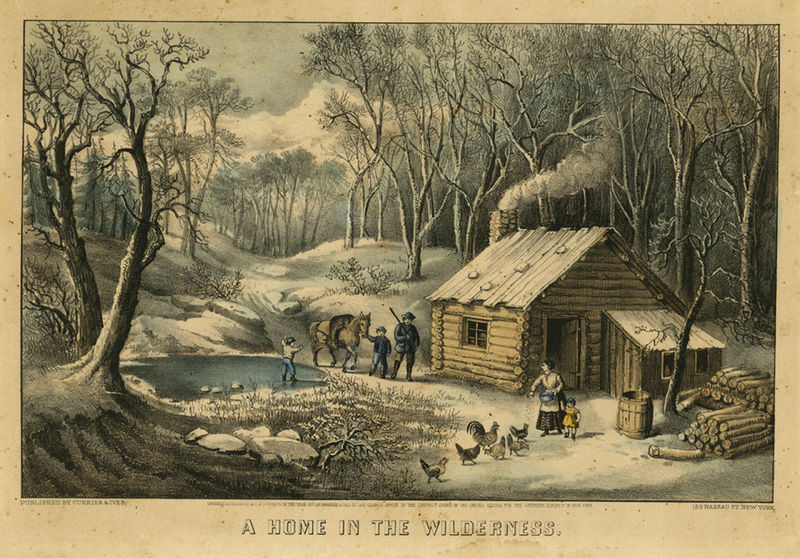
Titel: A Home in the Wilderness
Künstler: Nathaniel Currier
Standort: Amherst (Massachusetts, USA)
Institution: Mead Art Museum, Amherst College
Schlagwörter: mann, baumstämme, teich, frau, holz, schnee, rauch, kind, wald, kinder, pferd, jungen, winter, blue, men, people, white, window, women, old, painting, woman, yellow, print, füttern, fass, wood, smoke, tümpel, clouds, man, rocks, sky, tree, house, lake, landscape, water, lane, trees, wildnis, child, snow, america, forest, path, road, wilderness, mother, birds, ice, children, scene, outside, rural, hühner, family, cabin, home, horse, pond, shack, branches, cottage, outdoors, baby, colour, chimney, blockhütte, shrubs, cold, father, son, boys, daughter, gun, dad, countryside, feeding, barrel, chicken, chickens, hens, sticks, donkey, infant, mule, logs, christmas, log, hunting, the, barrell, ducks, mom, in, snowy, a, hunters, chicks, chick, log cabin, cabbin, a home in the wilderness, sons, frozen lake, frozen pond, home in the wilderness, a home in the the wilderness